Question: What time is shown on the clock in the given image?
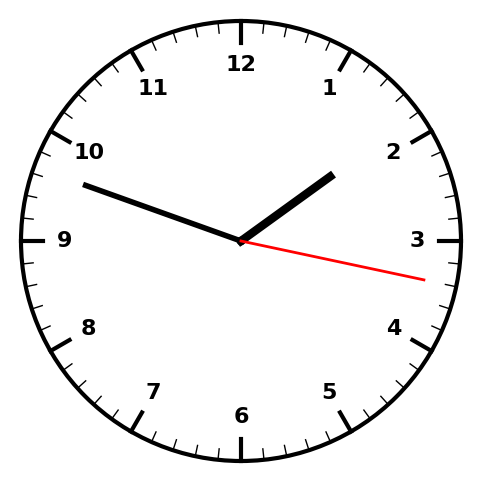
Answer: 01:48:17